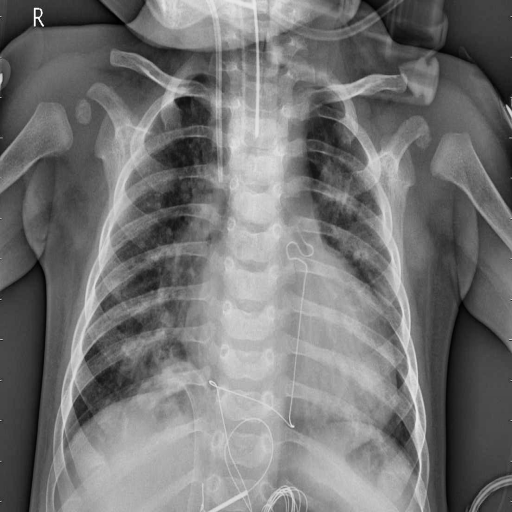
Finding: PNEUMONIA